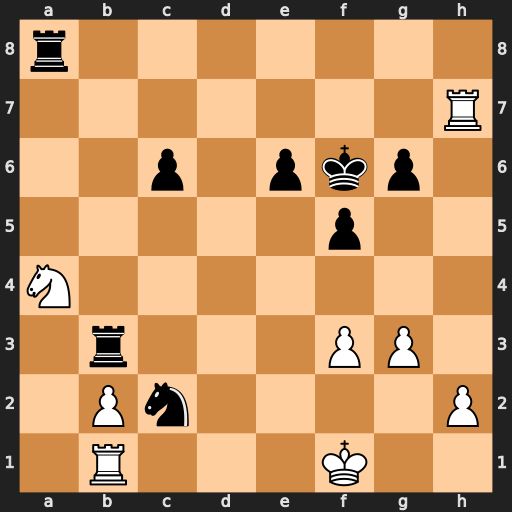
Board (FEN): r7/7R/2p1pkp1/5p2/N7/1r3PP1/1Pn4P/1R3K2
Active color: w
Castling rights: -
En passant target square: -
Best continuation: Nc5 Rxf3+ Kg2